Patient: sex F, age 55
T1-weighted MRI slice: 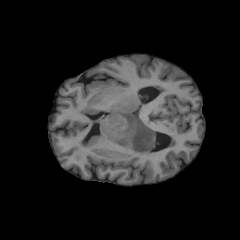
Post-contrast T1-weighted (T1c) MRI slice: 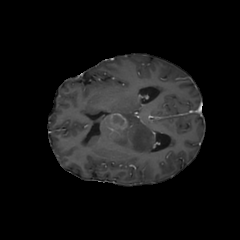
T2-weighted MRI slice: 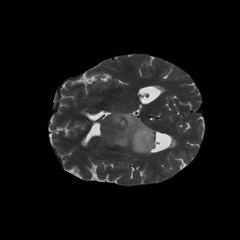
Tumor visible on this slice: yes
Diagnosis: Glioblastoma, IDH-wildtype
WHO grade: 4